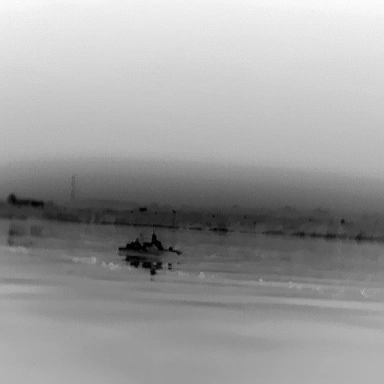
There is a warship in the infrared image.